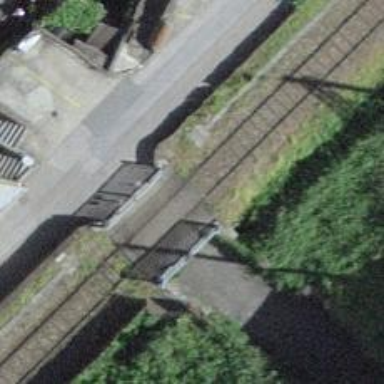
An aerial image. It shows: Rail yard with electrified contact lines for railway operations.